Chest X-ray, AP view. Patient: 34 years old, sex M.
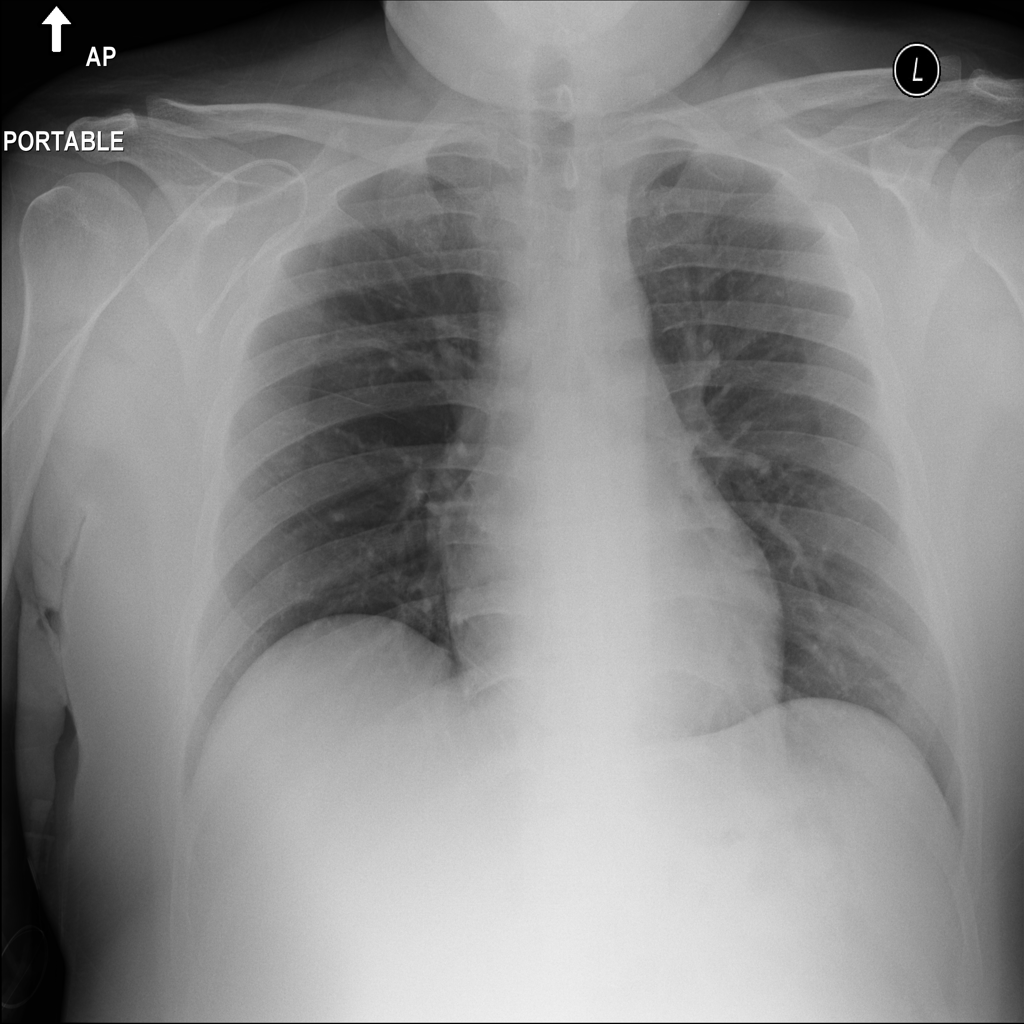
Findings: No Finding